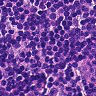
Metastatic tissue present: no